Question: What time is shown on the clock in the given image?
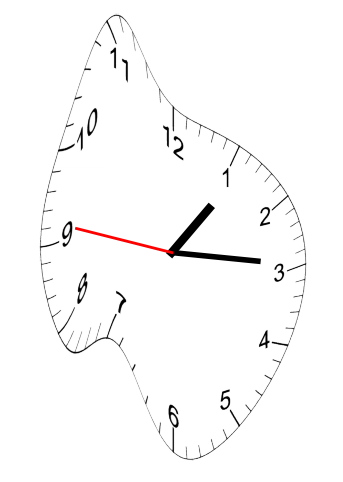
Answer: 01:14:46